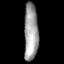
Tissue: skin
Cell type: Epithelial cells
Senescence score: 0.79
Nuclear area (px): 796
Mean DAPI intensity: 157.475